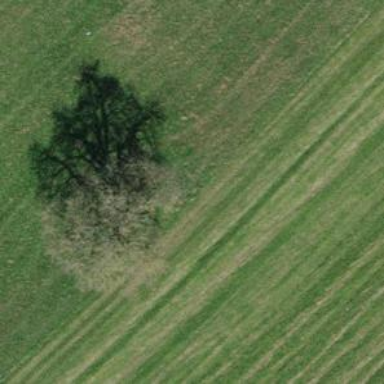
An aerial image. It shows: Single tag "natural: tree."